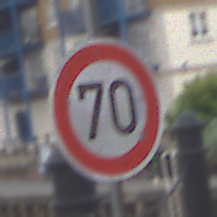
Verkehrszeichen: Geschwindigkeit70
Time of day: MorningAfternoon
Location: Outdoor (Urban)
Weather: Overcast
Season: NotSpecified
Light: Natural